Question: I have been developing an iOS app and as of 3 days ago I was able to load it onto my iPhone 6s without any issues. The only thing I can think that may have changed is that I updated the phone to iOS 9.0.2 2 days ago. I am using a free account and have not paid the $100 yet.
This morning when trying to launch the app I get this error. When I click "Verify App" I get the message: "Verifying will use your network connection to see if the app from this enterprise developer can be used on your iPhone." But when I click Verify, nothing ever happens.

Any ideas on what could be wrong?
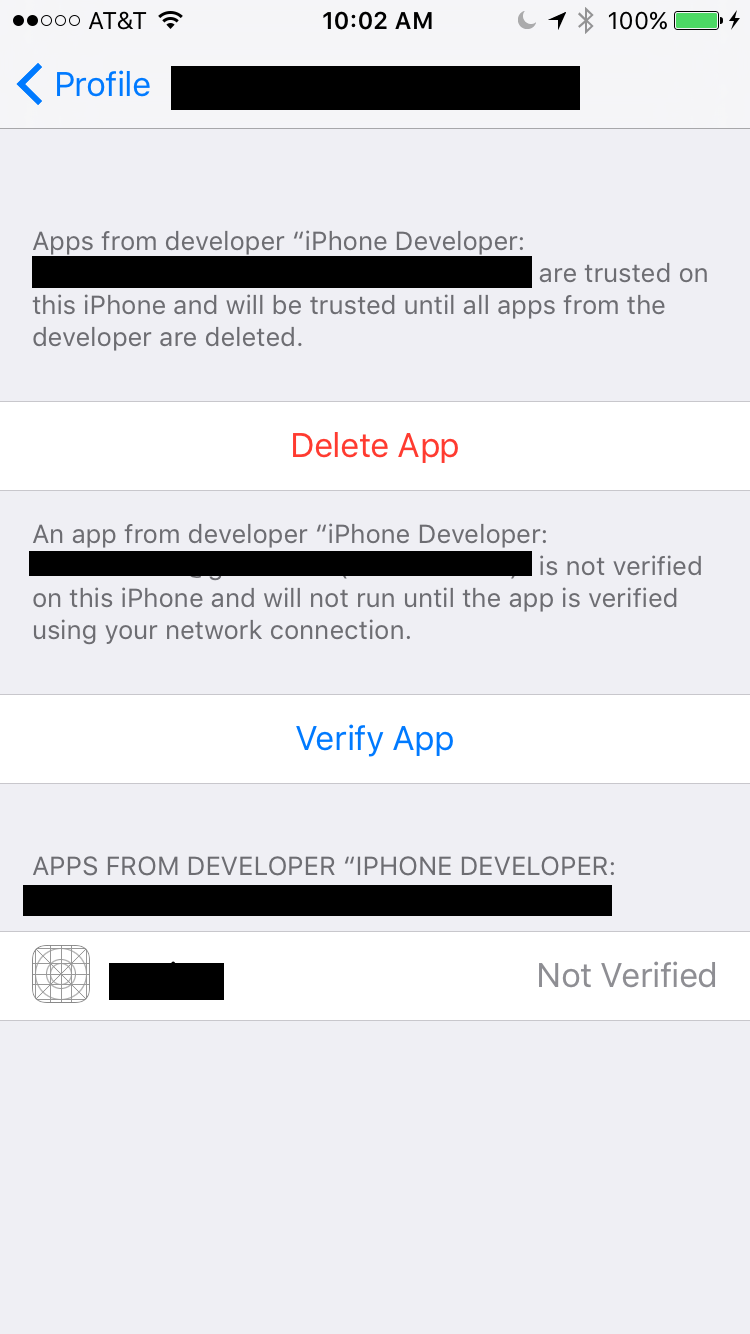
Answer: It seems you are testing you application on free developer team, without requiring enrollment at $99 fee.
> Apple has dropped the requirement to register as a developer in order
to test your apps on your device. You can now create and install any
app you want using the public iOS SDK available in Xcode on the Mac
App Store.
To be sure click on your project and go to and see if you are using your free team. If that so, it is required to have an internet connection as mentioned on the screen:
> Verifying will use your network connection to see if the app from this
enterprise developer can be used on your iPhone
It think Apple is using this logic in terms of security (Not sure though), but the only thing to do is to enable internet on the device, verify it and run it.